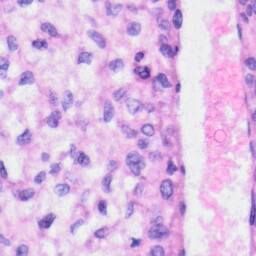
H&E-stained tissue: Liver